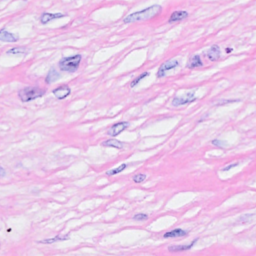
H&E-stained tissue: Breast